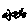
Label: car